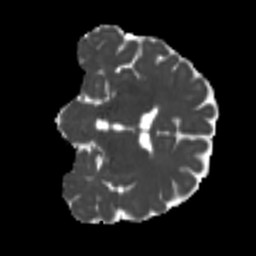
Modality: MD
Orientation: coronal
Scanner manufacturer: siemens
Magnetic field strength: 3 T
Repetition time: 4 s
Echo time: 0.0594 s